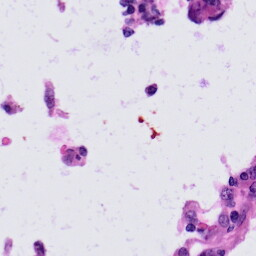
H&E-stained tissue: Skin